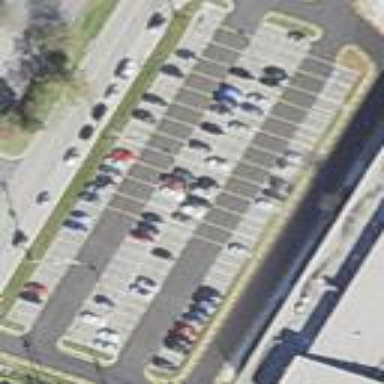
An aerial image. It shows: Parking area.